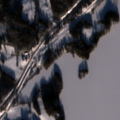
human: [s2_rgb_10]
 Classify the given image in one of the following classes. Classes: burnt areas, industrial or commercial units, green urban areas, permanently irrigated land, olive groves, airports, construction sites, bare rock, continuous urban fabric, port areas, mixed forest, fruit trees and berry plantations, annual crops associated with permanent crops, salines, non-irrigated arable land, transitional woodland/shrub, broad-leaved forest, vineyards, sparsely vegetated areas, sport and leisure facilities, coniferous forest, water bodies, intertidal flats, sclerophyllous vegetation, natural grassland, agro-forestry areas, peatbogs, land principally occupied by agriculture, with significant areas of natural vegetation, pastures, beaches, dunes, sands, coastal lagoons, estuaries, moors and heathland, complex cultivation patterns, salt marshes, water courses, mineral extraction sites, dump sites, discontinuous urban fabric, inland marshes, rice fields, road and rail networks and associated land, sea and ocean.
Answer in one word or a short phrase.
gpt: land principally occupied by agriculture, with significant areas of natural vegetation, mixed forest, water bodies